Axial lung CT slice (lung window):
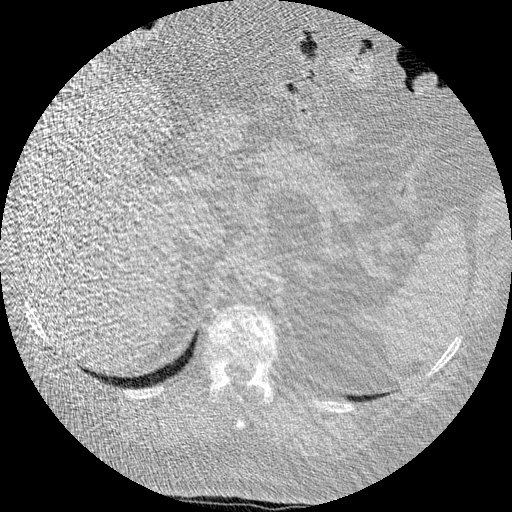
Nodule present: no